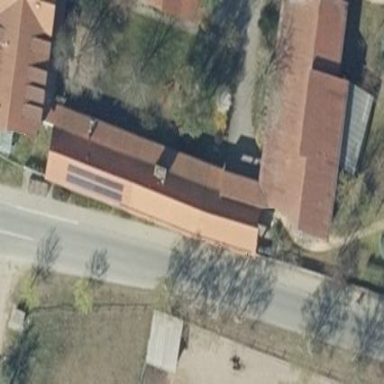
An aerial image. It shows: Building with gabled roof oriented along its structure. The roof is striking red color.